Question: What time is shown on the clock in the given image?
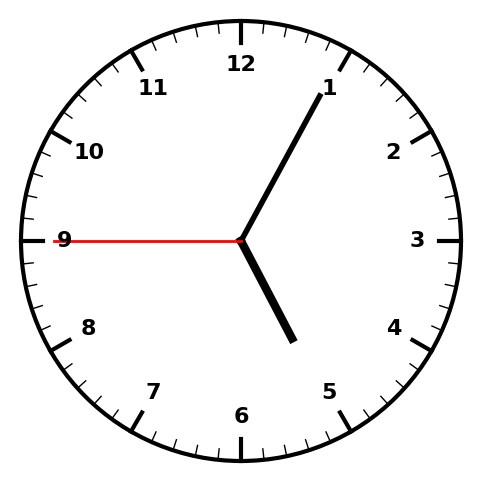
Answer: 05:04:45